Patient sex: F
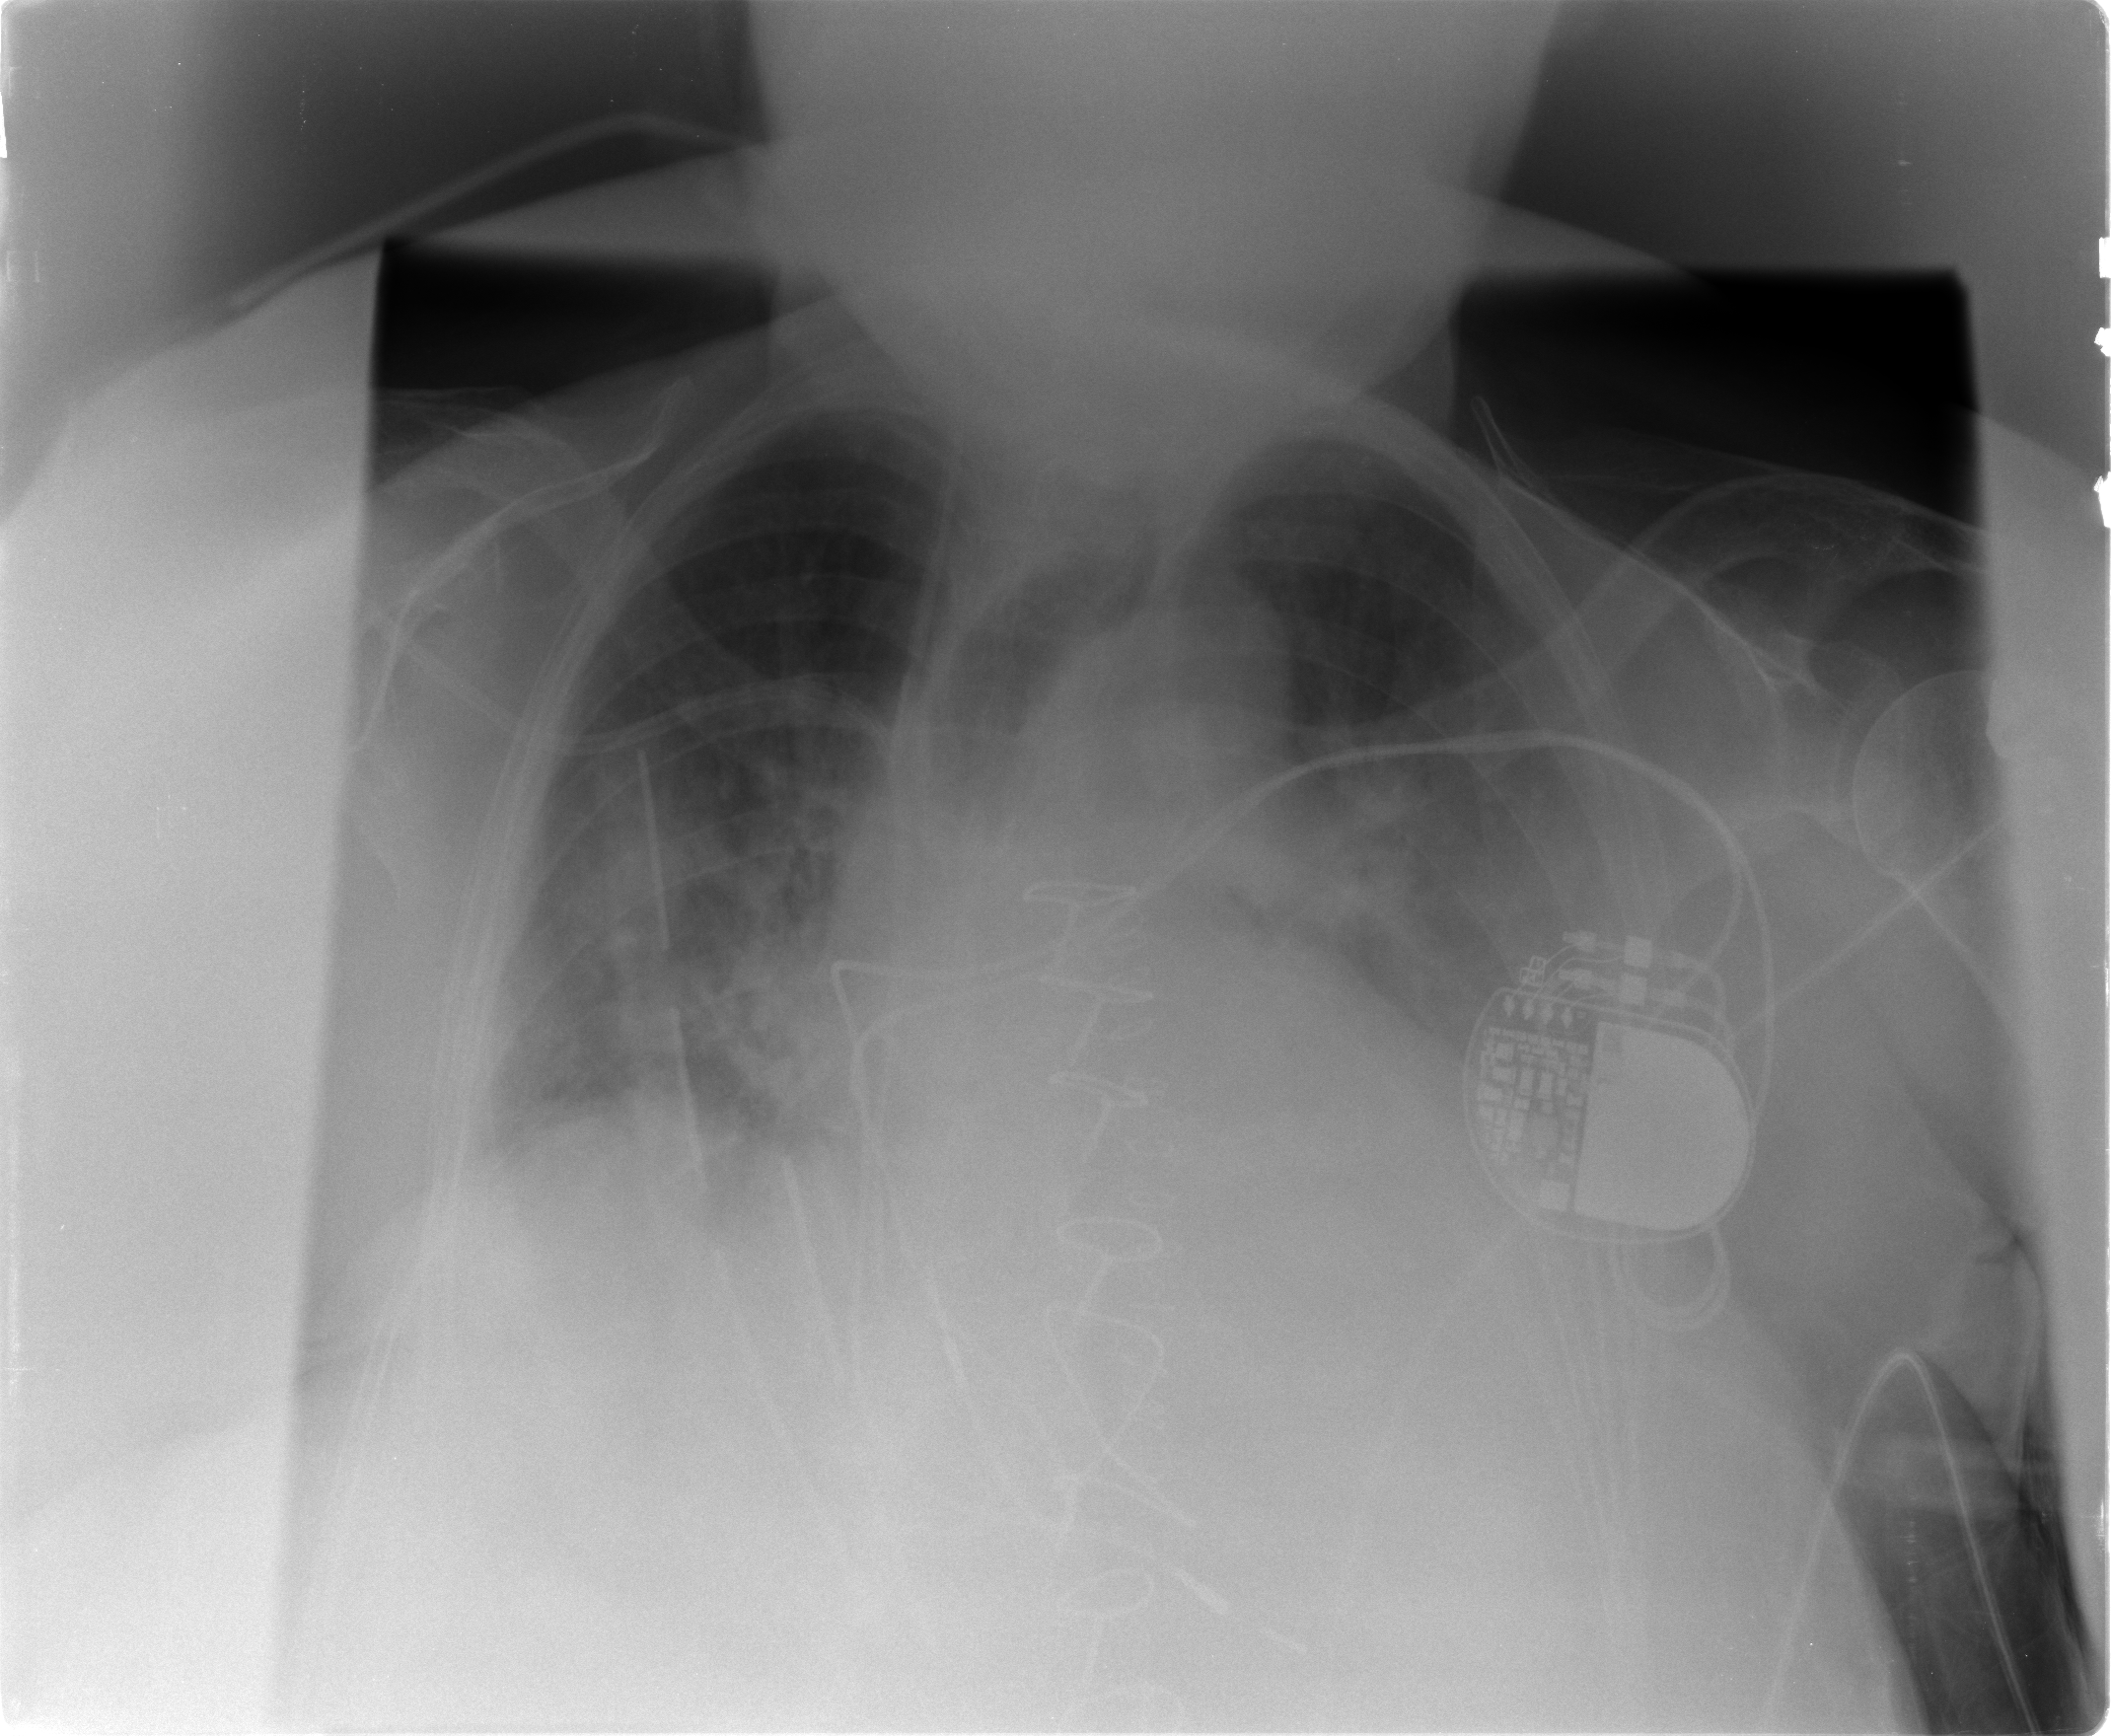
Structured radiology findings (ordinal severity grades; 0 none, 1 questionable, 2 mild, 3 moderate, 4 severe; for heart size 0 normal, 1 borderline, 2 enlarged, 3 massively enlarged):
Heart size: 2
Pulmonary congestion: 2
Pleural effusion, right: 2
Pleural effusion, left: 2
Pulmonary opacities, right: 2
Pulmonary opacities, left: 2
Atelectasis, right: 2
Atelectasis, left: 2